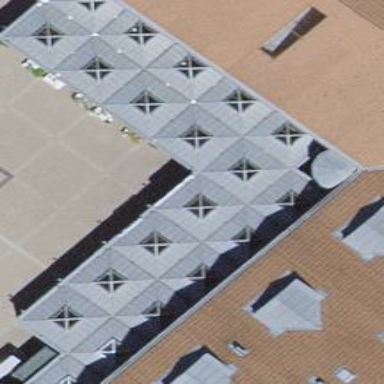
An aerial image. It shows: View of roof of building.